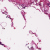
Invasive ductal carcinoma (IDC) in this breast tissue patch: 0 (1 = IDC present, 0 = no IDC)